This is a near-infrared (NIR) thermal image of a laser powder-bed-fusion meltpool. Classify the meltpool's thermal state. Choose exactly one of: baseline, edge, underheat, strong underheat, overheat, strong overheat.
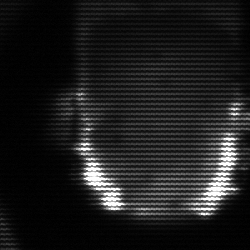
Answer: baseline